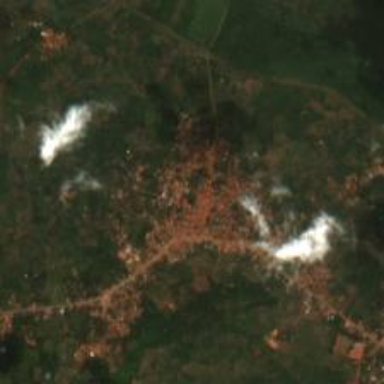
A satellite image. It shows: Town.